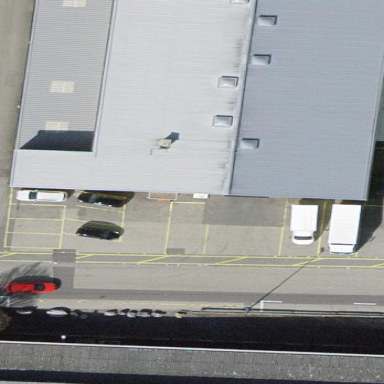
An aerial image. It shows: Industrial building.